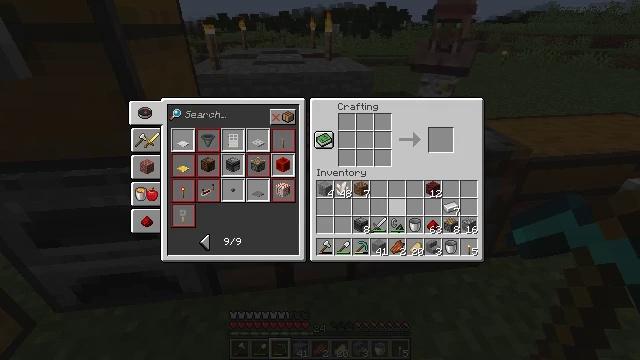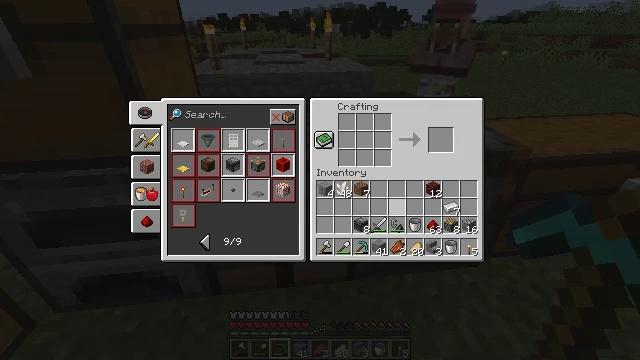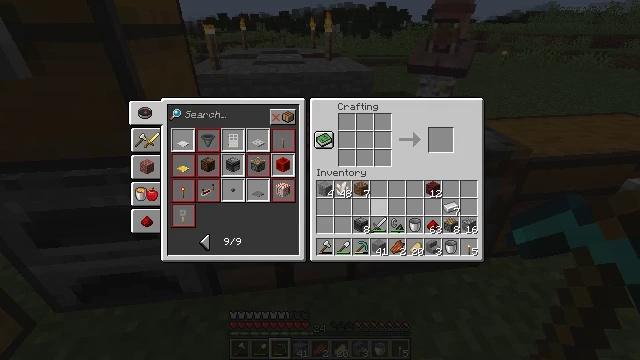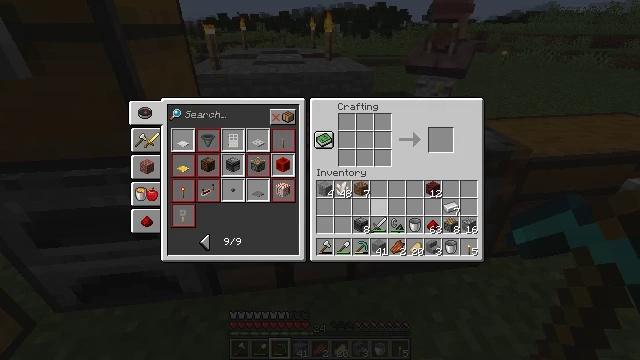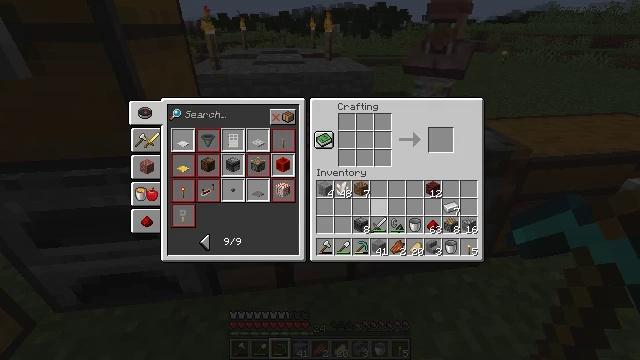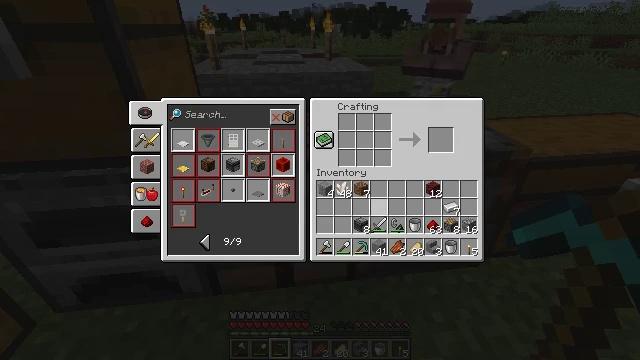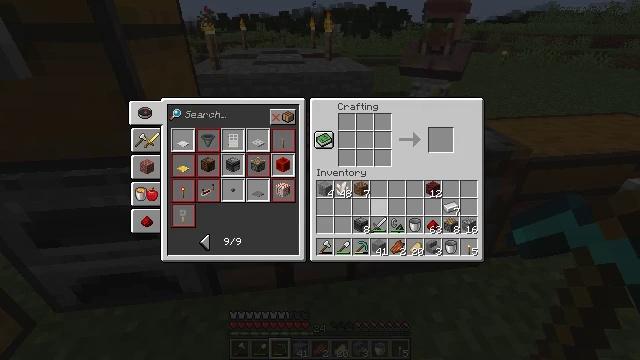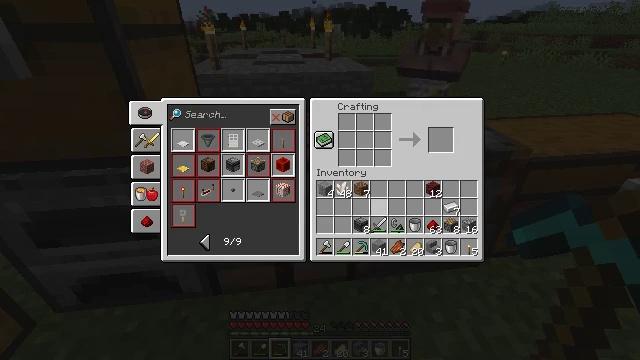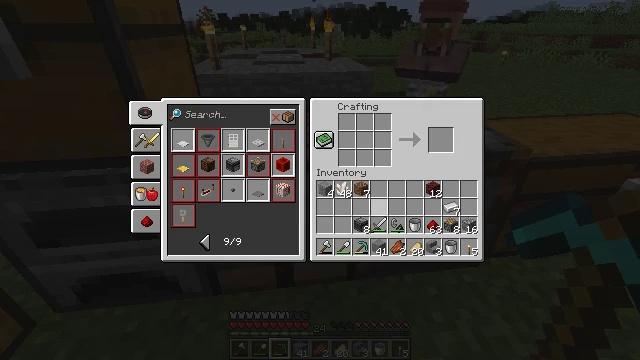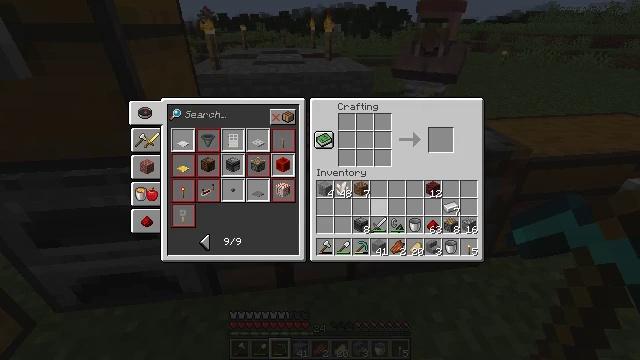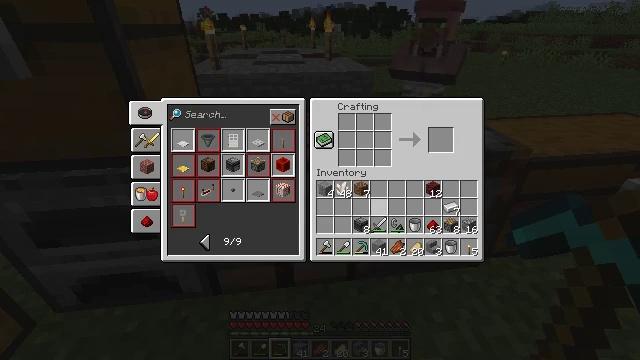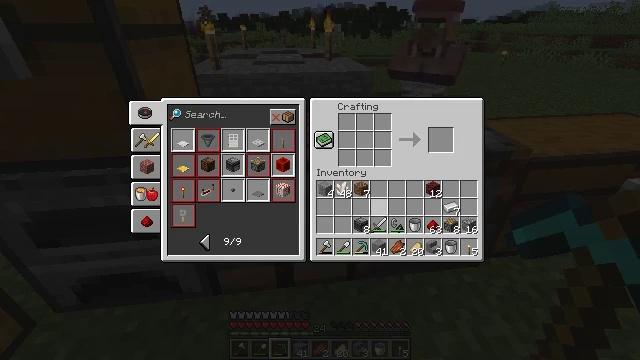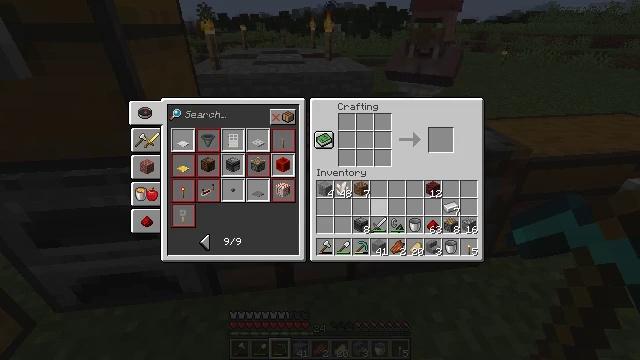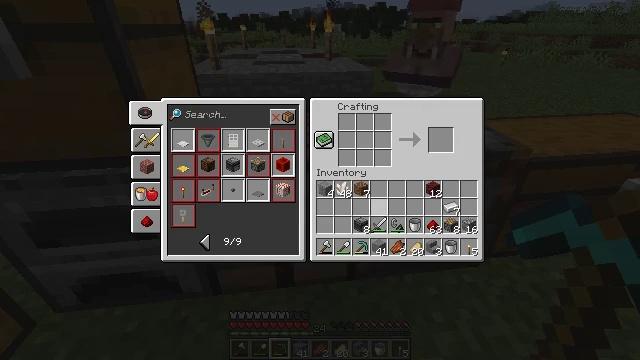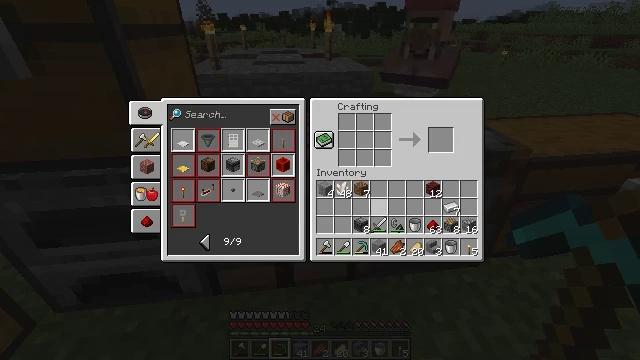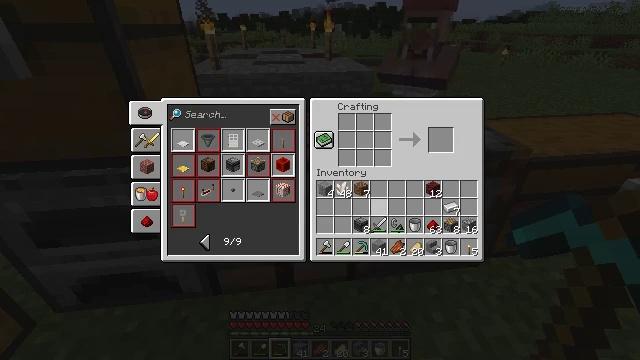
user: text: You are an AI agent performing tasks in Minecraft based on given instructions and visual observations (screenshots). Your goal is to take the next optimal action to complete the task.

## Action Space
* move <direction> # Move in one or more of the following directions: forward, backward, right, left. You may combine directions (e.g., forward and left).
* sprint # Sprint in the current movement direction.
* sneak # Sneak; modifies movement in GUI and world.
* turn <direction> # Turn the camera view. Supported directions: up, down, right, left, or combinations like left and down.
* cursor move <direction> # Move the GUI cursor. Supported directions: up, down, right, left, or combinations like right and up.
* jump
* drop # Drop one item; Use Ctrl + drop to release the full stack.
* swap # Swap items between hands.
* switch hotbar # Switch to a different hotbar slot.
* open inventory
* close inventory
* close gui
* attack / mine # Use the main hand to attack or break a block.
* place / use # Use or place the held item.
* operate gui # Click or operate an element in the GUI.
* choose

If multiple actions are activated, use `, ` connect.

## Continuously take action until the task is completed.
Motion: motion action
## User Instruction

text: Break the fire block.
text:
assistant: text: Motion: no_op
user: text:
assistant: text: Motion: no_op
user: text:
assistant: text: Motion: no_op
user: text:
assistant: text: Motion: no_op
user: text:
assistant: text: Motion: no_op
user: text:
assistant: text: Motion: no_op
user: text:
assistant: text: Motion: turn left
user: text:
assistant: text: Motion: no_op
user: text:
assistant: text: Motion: no_op
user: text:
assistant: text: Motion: no_op
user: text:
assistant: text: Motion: no_op
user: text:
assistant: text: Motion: no_op
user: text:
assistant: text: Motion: no_op
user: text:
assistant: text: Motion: no_op
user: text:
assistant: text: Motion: no_op
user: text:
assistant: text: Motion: no_op
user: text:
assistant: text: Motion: no_op
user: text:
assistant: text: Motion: no_op
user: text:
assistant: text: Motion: no_op
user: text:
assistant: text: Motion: no_op
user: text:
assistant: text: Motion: no_op
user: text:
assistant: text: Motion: no_op
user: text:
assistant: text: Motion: no_op
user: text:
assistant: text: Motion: no_op
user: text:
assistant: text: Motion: no_op
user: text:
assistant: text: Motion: no_op
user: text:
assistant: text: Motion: no_op
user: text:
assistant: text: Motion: no_op
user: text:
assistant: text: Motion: no_op
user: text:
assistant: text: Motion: no_op